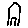
Label: house